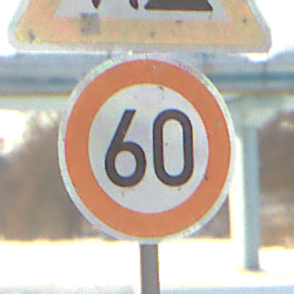
Verkehrszeichen: Geschwindigkeit60
Zusatzzeichen oben: Arbeitsstelle
Umgebung: Outdoor, Suburban
Tageszeit: MorningAfternoon
Wetter: PartlyCloudy
Licht: Natural
Jahreszeit: NotSpecified
Kontrast: HighContrast